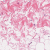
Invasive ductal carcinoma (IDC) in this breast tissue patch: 0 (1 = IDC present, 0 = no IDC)